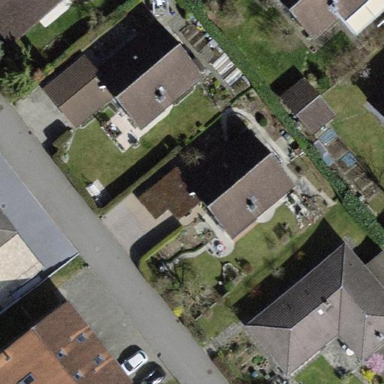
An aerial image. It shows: Residential building.